Question: I have a Table and I want to merge duplicates in the first column:
'''
<Column mergeDuplicates="true">
<Text text="Society"/>
</Column>
<Column>
<Text text="Ref2"/>
</Column>
...
'''
I want to have a complex element in the first column: An icon that shows the flag of society.
'''
<items>
<ColumnListItem>
<cells>
<StandardListItem title="{model>society/description}"
icon="{path: 'model>society/code',
formatter: 'ui5bp.Formatter.iconGeneral'}"/>
<!--<Text text="{model>society/description}"/>-->
<Text text="{model>ref2}"/>
</cells>
</ColumnListItem>
</items>
'''
But if I set the StandardListItem instead the simple text the mergeDuplicates="true" does not work.
Are complex column items and the mergeDuplicates property incompatible?
Now StandardListItem has this result:

How can I create a correct "MyCustomColumnListItem" to show the flag on the left and descriprion on the right without space up and down?
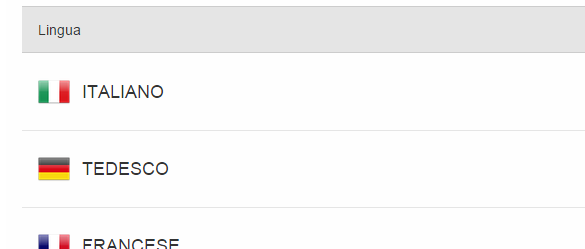
Answer: The data in your example is not mergeDuplicate ready (from what you show, nothing would be merged), but I took a guess and set up some test data that might be similar. You can perhaps look at using an ObjectAttribute which has an icon and a text, as shown in this snippet.
'''
sap.ui.xmlview("main", {
viewContent: jQuery("#view-main").html()
})
.setModel(new sap.ui.model.json.JSONModel({
records : [
{ icon : "http://www.flags.net/images/smallflags/ANTA0001.GIF", text : "Delete", comment : "delete" },
{ icon : "http://www.flags.net/images/smallflags/ANBA0001.GIF", text : "Delete", comment : "negative" },
{ icon : "http://www.flags.net/images/smallflags/ANDR0001.GIF", text : "Remove", comment : "sys-minus" }
]
}))
.placeAt("content");
'''
'''
<script src="https://openui5.hana.ondemand.com/resources/sap-ui-core.js" id="sap-ui-bootstrap" data-sap-ui-libs="sap.m" data-sap-ui-theme="sap_bluecrystal" data-sap-ui-xx-bindingSyntax="complex"></script>
<div id="content"></div>
<script id="view-main" type="ui5/xmlview">
<mvc:View
displayBlock="true"
xmlns:mvc="sap.ui.core.mvc"
xmlns="sap.m">
<Table
items="{/records}">
<columns>
<Column mergeDuplicates="true"><Label text="Icon" /></Column>
<Column><Label text="Comment" /></Column>
</columns>
<items>
<ColumnListItem>
<cells>
<ObjectStatus
text="{text}"
icon="{icon}" />
<Text text="{comment}" />
</cells>
</ColumnListItem>
</items>
</Table>
</mvc:View>
</script>
'''